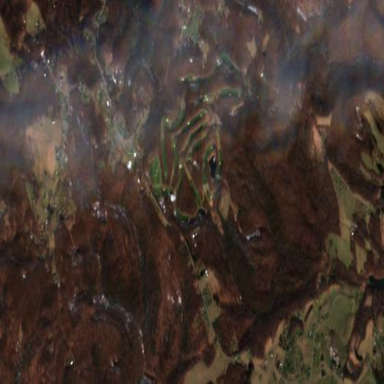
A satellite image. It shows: Golf course surrounded by greenery.